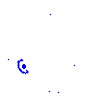
Particle: kaon